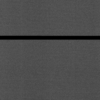
Label: dusty